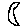
Label: moon